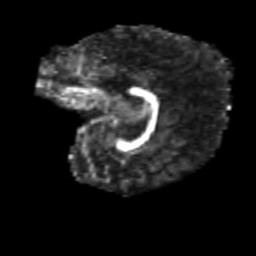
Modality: FA
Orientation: sagittal
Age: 8
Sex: female
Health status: healthy